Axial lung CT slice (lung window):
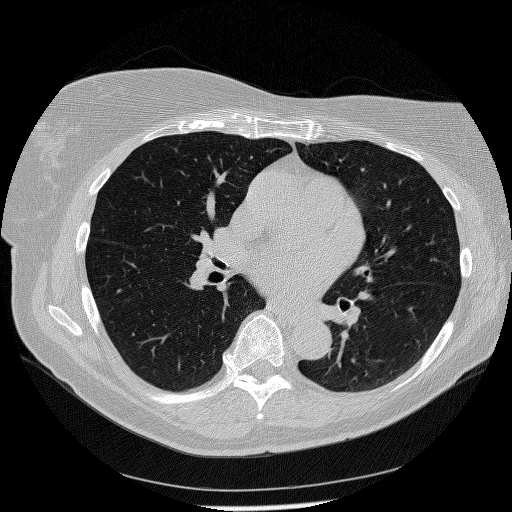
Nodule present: no